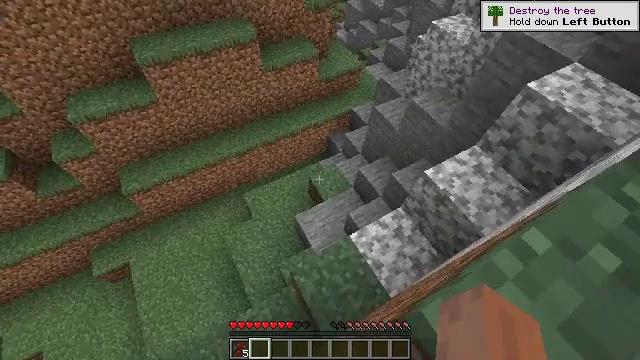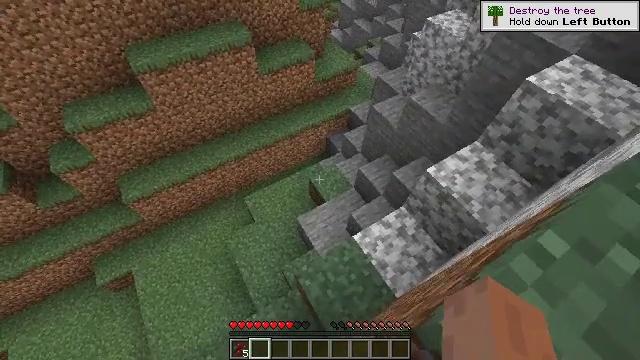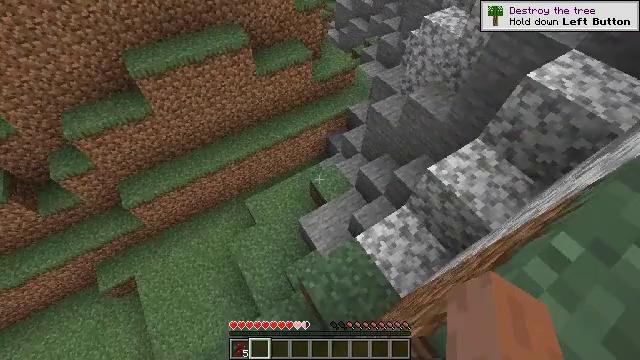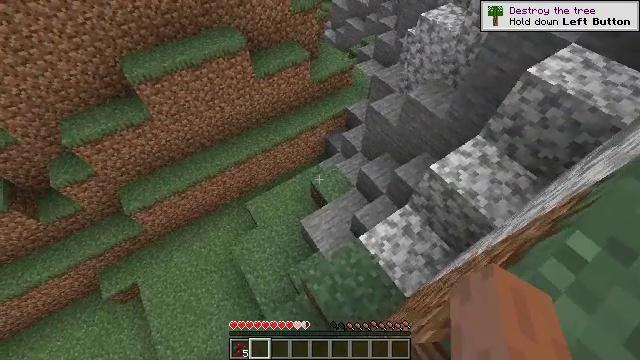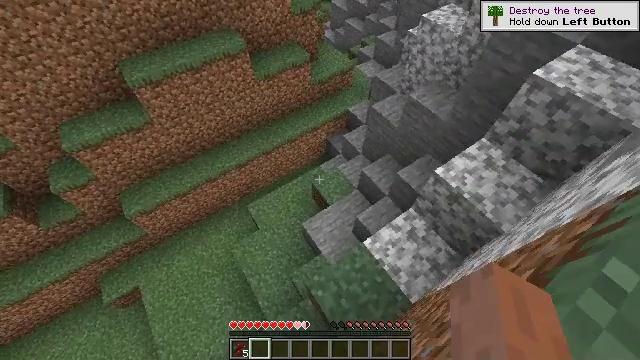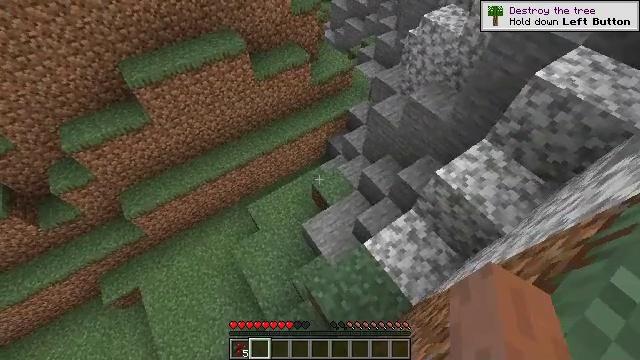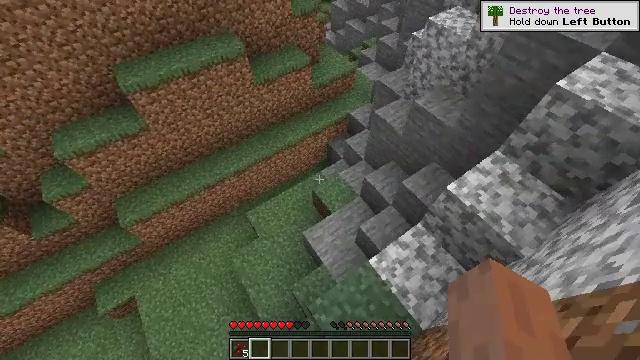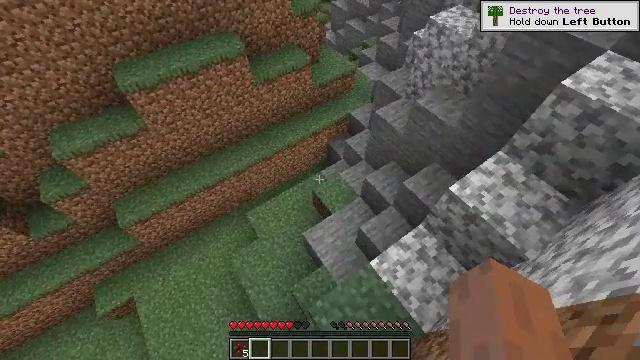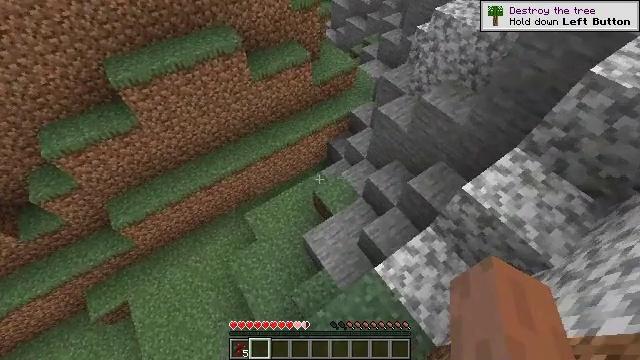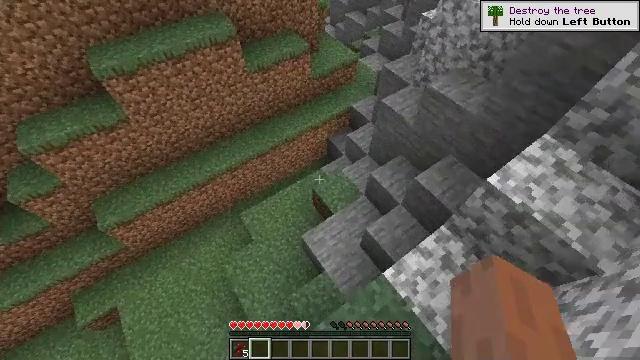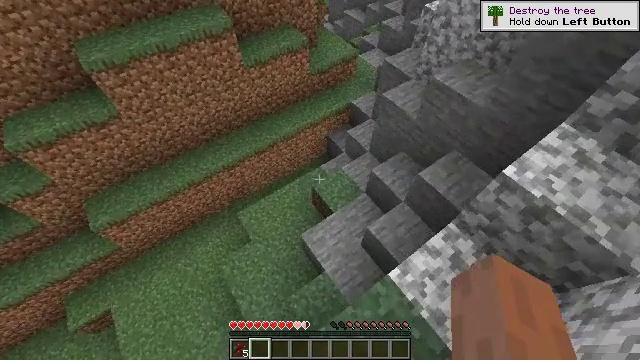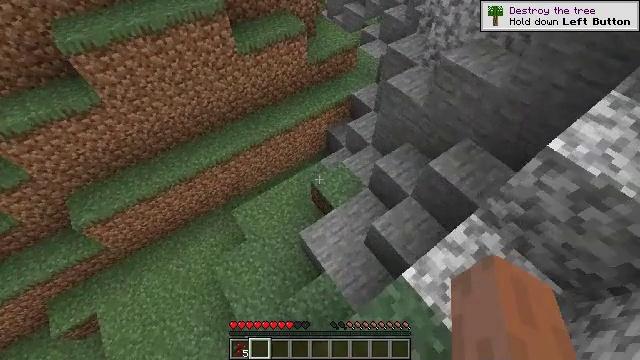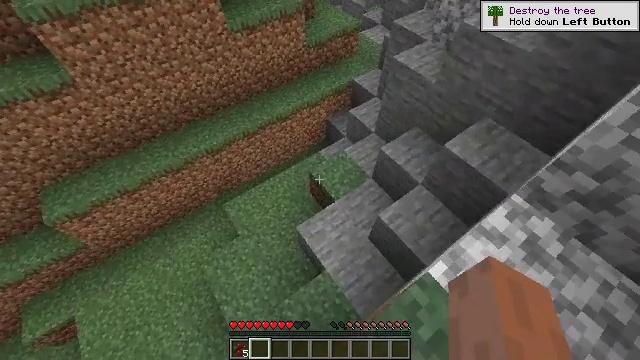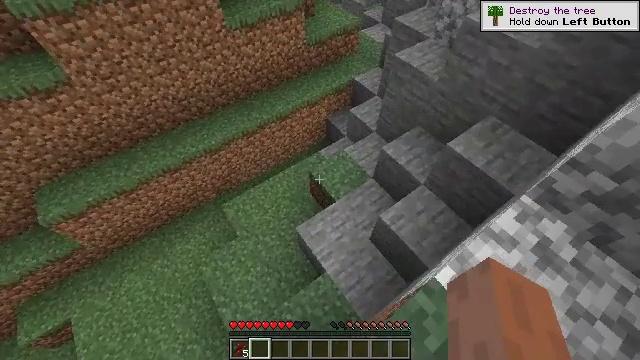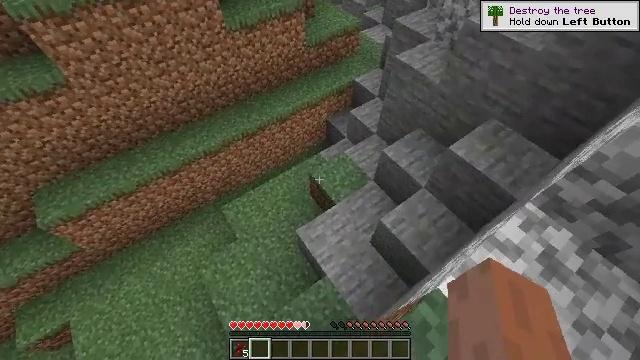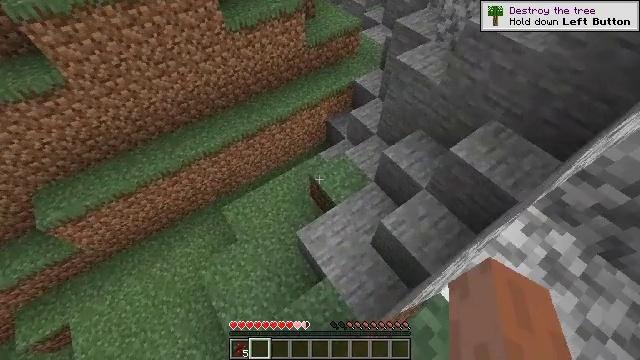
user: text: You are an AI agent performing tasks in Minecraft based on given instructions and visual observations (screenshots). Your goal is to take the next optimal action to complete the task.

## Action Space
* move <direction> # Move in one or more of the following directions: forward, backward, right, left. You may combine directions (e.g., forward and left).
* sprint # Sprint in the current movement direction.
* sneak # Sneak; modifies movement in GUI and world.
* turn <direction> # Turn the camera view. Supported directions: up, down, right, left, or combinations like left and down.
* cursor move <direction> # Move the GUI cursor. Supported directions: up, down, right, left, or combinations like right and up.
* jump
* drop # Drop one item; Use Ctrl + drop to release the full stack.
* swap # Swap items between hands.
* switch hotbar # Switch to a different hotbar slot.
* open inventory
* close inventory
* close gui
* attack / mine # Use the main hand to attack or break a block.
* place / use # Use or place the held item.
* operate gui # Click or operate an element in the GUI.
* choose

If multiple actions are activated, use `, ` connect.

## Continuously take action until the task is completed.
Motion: motion action
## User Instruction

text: Combat the llama.
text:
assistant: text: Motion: no_op
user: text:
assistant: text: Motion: no_op
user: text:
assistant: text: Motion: no_op
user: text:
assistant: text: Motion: move forward
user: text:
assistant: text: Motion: move forward
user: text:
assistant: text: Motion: move forward
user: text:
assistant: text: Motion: move forward
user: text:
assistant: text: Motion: move forward
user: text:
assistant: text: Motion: no_op
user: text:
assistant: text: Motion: no_op
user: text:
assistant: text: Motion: no_op
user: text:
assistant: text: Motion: no_op
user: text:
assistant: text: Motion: no_op
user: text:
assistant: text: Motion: no_op
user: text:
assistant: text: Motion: no_op
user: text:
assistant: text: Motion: no_op
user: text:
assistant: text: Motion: turn left
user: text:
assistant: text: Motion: move forward, turn left
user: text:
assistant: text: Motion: move forward, turn up
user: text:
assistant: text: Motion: move forward, turn up
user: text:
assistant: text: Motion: move forward, turn up
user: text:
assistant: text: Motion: move forward, turn left and up
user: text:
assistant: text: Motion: turn left and up
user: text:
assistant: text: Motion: turn left
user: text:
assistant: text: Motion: no_op
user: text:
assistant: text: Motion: no_op
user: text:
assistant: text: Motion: no_op
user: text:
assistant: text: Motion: no_op
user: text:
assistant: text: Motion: no_op
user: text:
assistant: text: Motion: no_op